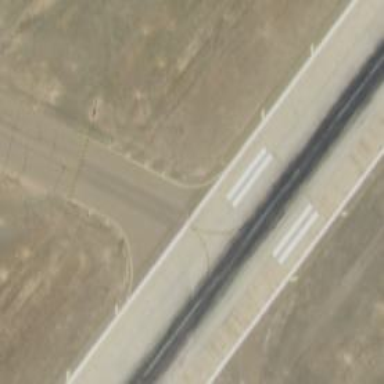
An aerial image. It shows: Image of taxiway at airport.